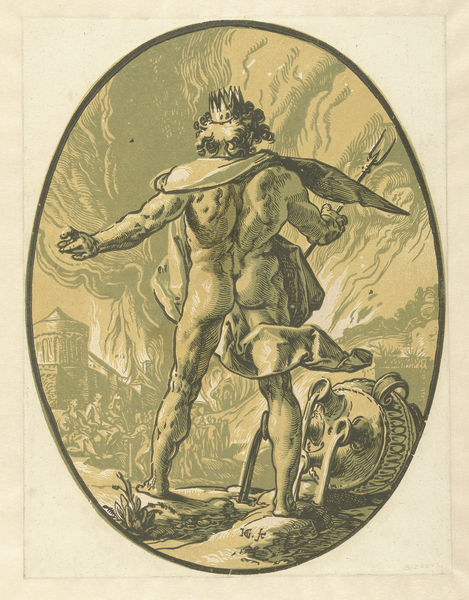
Titel: Pluto
Künstler: Hendrick Goltzius
Standort: Amsterdam
Institution: Rijksmuseum
Schlagwörter: crown, king, people, sword, white, arm, black, hair, painting, yellow, pot, wine, hand, smoke, cloud, man, naked, nude, rock, sky, building, sea, water, prince, grass, oval, scarf, curls, city, human, ancient, cape, cloak, temple, ground, back, butt, thunder, legs, fire, god, flames, act, zeus, jug, standing, lion, evil, muscle, angle, flame, glory, greece, muscles, ass, fork, pitchfork, machine, power, triumph, nero, neo, poseidon, tripod, powerful, weed, butts, clowd, neptune, trident, greek god, ]human, tyranny, tritan, triania, little mermaid